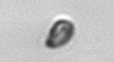
Label: Cryptophyta